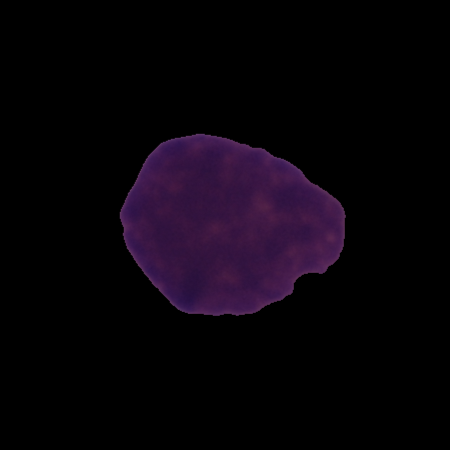
Label: cancer